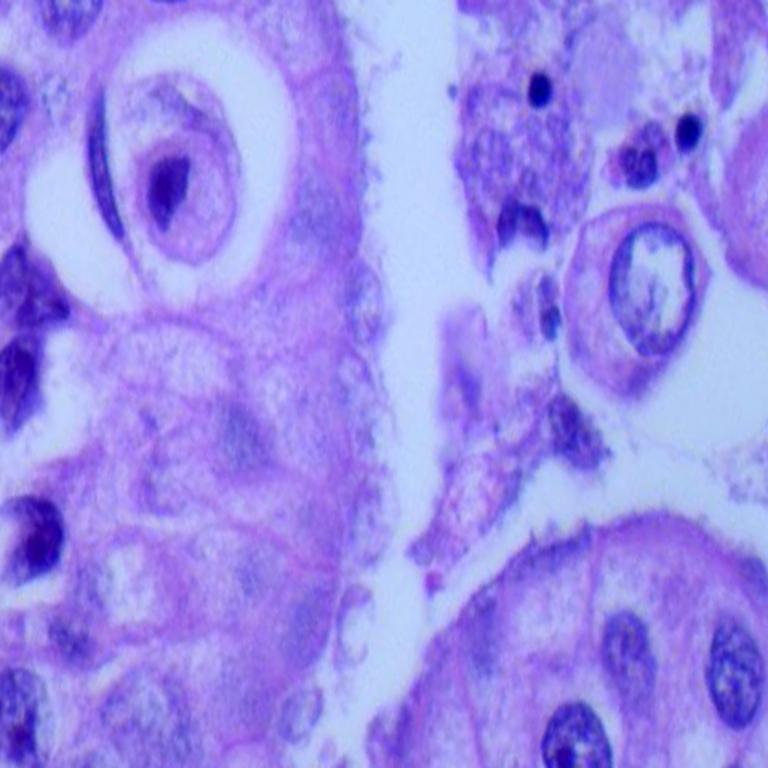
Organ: lung
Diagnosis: adenocarcinomas